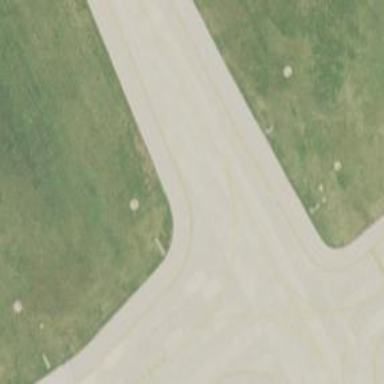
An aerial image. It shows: View of taxiway at the airport.